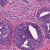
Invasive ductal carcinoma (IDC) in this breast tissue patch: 1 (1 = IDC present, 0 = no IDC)